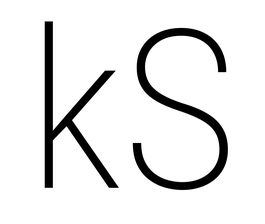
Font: Roboto_Condensed_ExtraLight